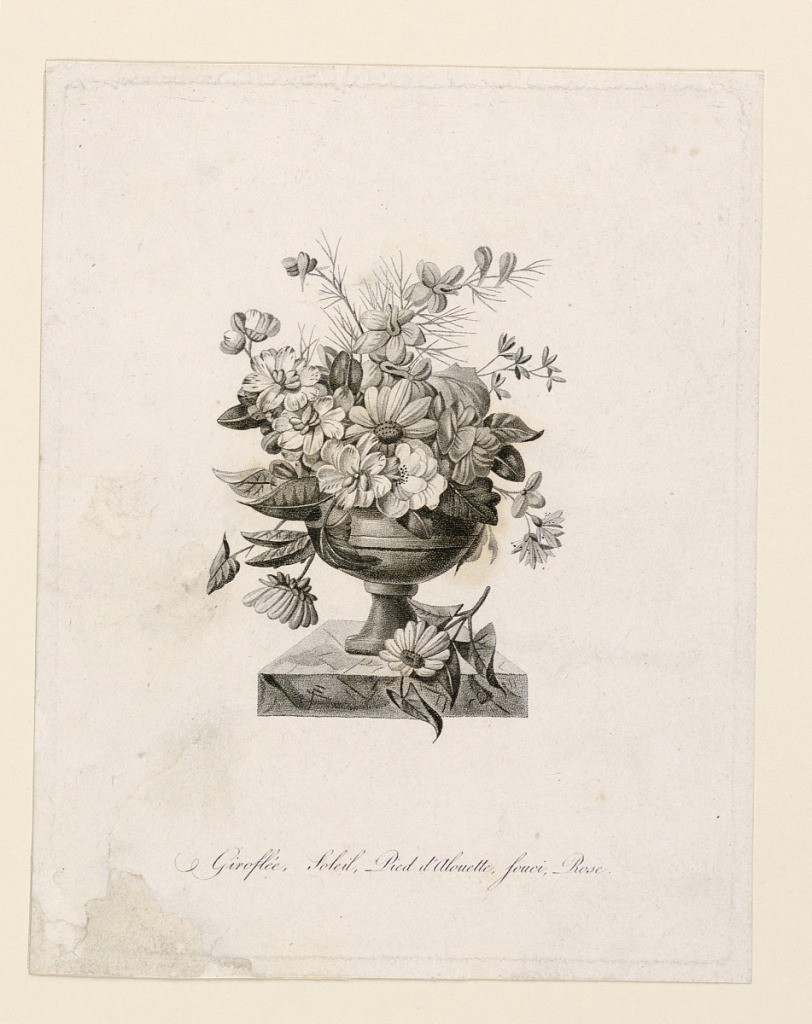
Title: Vase of Flowers
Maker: Charles Bance, French, active 1793 - 1823
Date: ca. 1810
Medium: Stipple engraving on paper
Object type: Print
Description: Urn containing daisies and other flowers.